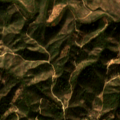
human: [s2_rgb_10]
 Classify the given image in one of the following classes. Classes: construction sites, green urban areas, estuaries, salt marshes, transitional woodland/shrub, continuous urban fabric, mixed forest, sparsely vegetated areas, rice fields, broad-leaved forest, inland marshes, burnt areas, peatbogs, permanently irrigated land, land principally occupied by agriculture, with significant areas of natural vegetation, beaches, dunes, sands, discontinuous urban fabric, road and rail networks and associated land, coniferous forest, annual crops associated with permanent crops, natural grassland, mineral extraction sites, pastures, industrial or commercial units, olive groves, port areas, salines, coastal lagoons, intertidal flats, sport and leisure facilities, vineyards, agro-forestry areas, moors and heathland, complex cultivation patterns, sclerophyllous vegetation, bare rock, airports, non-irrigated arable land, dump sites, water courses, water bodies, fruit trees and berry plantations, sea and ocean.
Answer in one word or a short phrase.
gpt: broad-leaved forest, sclerophyllous vegetation, transitional woodland/shrub